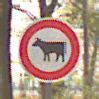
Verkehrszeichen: VerbotViehtrieb
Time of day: Midday
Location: Outdoor (Nature)
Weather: Overcast
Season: NotSpecified
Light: Natural